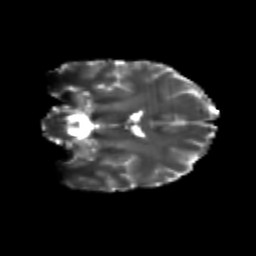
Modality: T2w
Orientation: coronal
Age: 25
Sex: male
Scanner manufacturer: siemens
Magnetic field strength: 3 T
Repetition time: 3.5 s
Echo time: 0.104 s